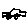
Label: car